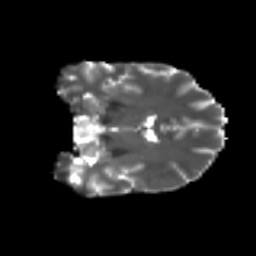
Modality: T2w
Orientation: coronal
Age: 29
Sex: male
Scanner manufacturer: ge
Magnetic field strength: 3 T
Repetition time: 7.8 s
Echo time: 0.0611 s